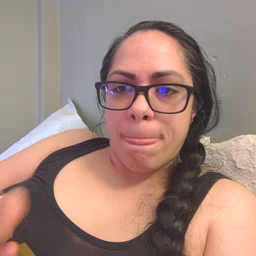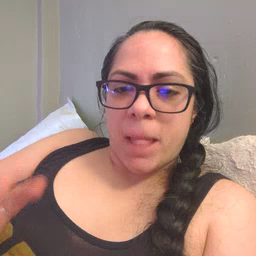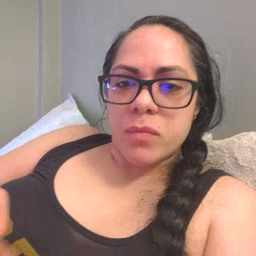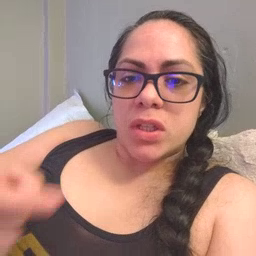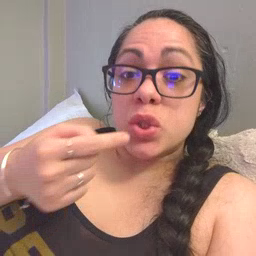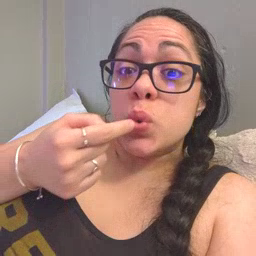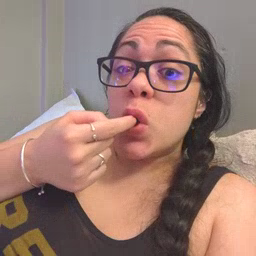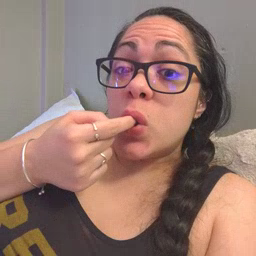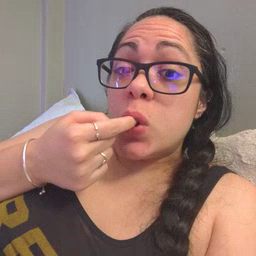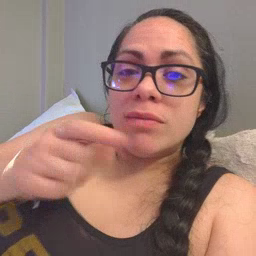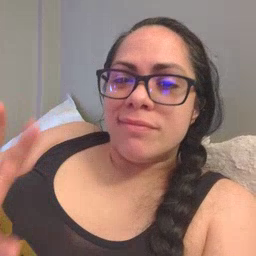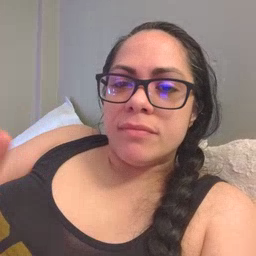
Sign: tooth